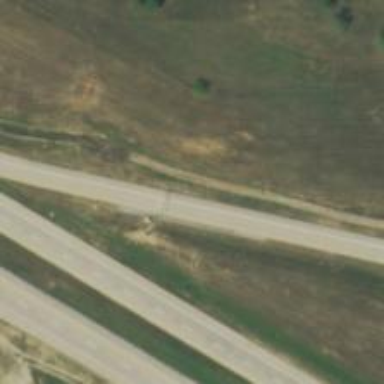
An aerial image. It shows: Toll gantry on the road.